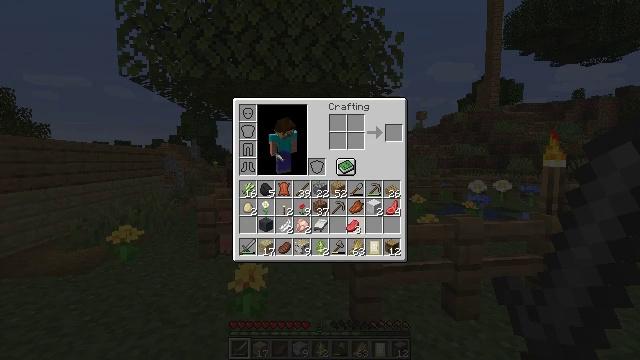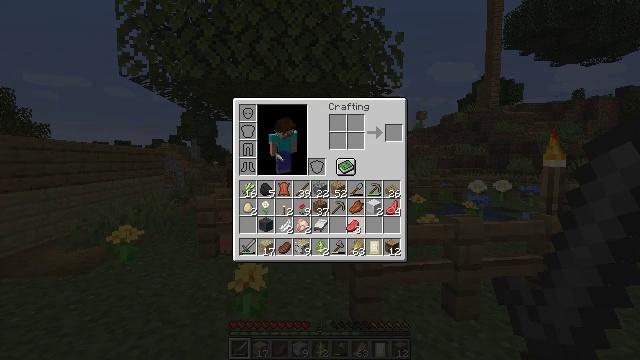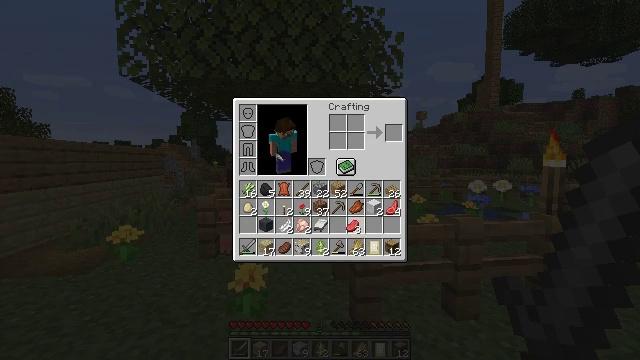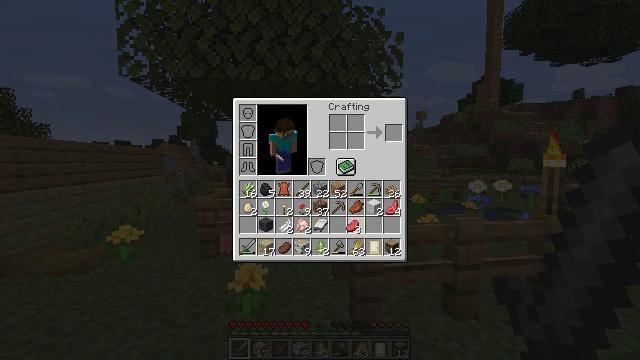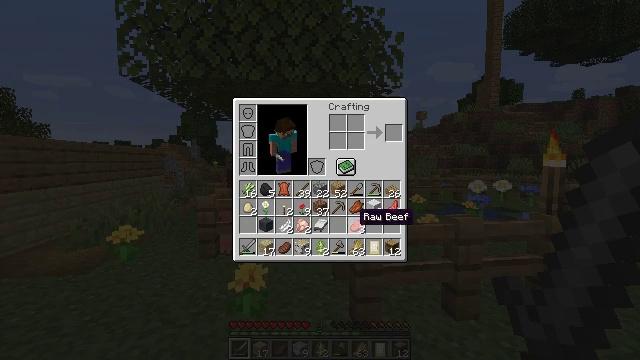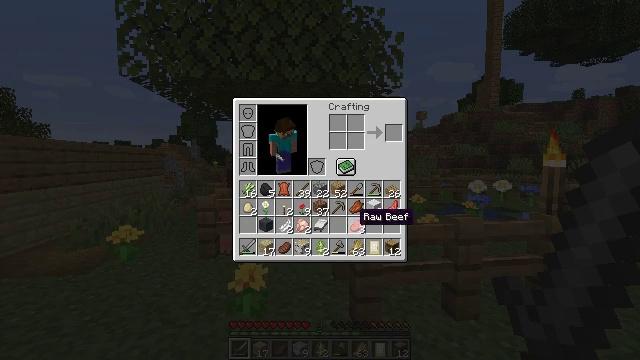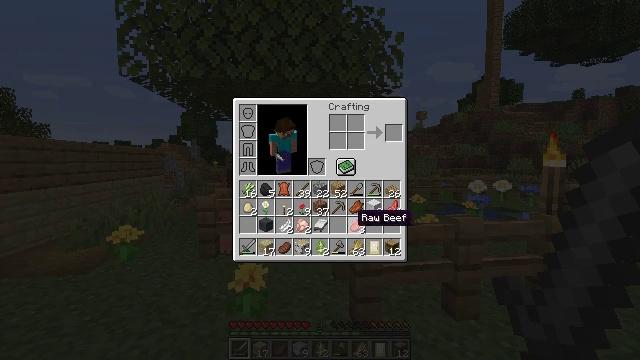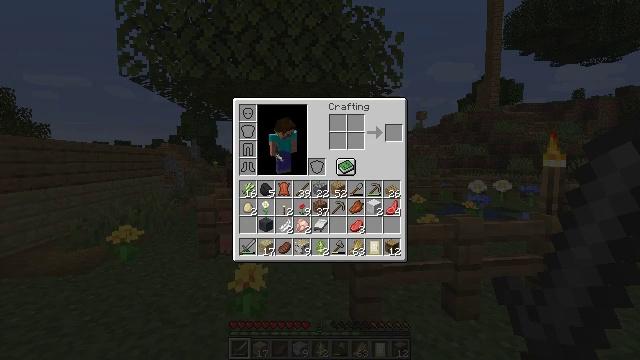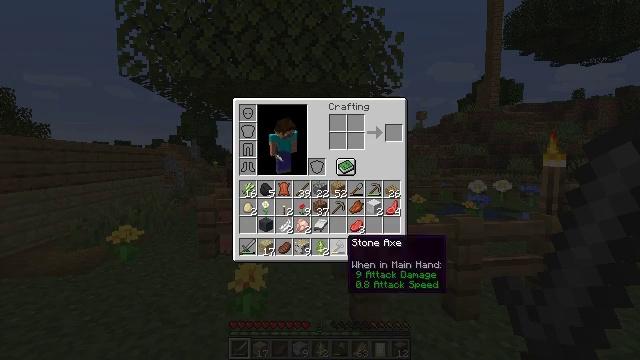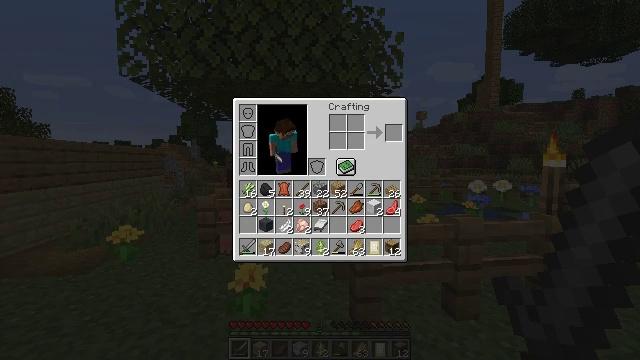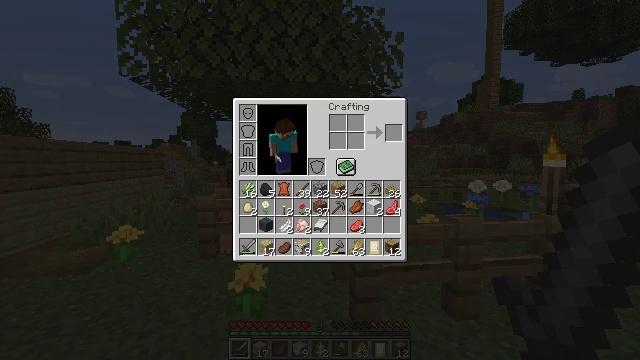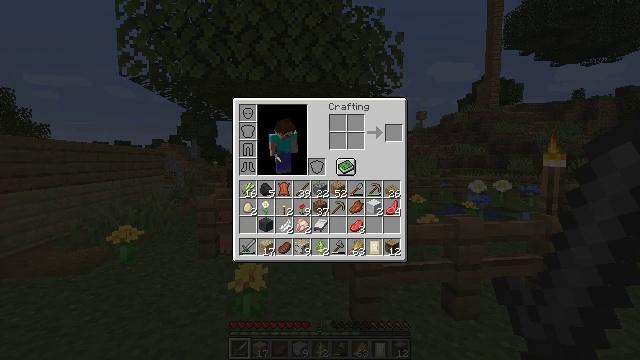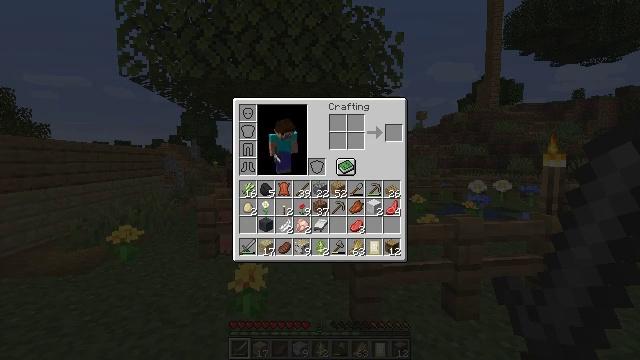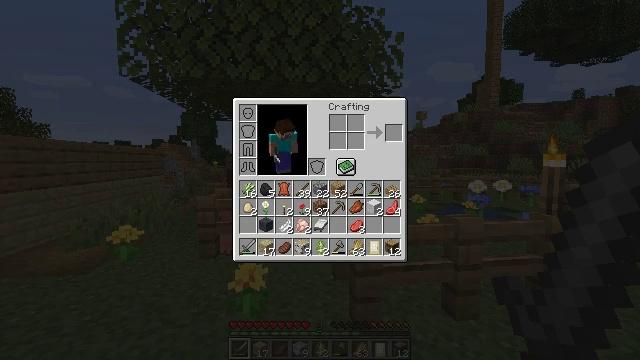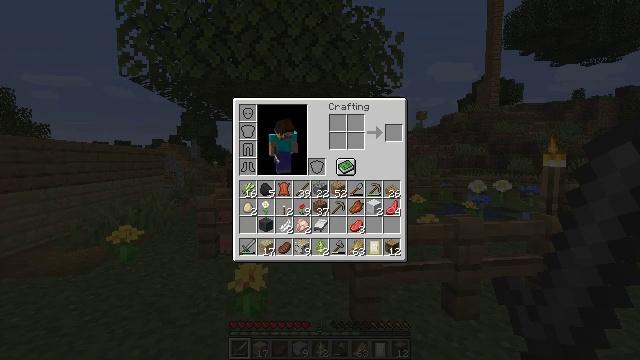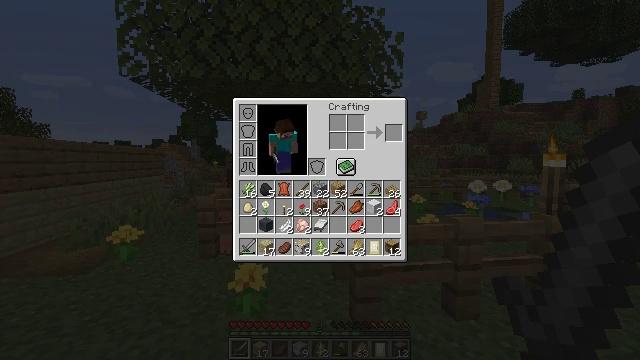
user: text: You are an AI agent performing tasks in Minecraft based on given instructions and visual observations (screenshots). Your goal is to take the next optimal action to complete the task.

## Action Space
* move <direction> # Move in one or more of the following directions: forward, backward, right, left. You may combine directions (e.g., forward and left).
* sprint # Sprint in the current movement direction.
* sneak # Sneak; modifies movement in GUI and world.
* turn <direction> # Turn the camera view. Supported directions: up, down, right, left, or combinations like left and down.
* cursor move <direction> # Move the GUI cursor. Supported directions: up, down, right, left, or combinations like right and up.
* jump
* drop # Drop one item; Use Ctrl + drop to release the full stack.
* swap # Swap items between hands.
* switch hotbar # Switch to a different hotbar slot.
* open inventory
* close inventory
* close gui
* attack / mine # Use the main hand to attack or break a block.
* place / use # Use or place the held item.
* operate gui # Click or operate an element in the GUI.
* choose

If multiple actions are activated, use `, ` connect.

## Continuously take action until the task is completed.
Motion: motion action
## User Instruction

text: Mine beetroots from the garden.
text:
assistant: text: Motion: operate gui
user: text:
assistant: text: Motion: operate gui
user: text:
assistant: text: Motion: operate gui
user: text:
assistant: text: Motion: no_op
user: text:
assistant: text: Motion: no_op
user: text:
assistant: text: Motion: no_op
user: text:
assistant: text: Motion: cursor move down
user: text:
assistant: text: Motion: cursor move left and down
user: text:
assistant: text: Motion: cursor move left
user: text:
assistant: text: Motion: no_op
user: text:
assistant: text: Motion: no_op
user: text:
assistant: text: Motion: no_op
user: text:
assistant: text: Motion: no_op
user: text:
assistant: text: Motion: no_op
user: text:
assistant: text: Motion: no_op
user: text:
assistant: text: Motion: no_op
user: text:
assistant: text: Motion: no_op
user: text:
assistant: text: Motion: no_op
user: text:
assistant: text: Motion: no_op
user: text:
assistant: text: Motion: no_op
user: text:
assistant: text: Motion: no_op
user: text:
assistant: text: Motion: no_op
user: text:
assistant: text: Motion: no_op
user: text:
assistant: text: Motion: no_op
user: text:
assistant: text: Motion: move forward
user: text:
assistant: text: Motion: move forward
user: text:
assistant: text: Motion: move forward
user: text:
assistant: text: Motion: no_op
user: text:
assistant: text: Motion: no_op
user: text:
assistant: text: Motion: no_op